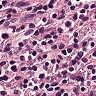
Metastatic tissue present: no